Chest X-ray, AP view. Patient: 67 years old, sex F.
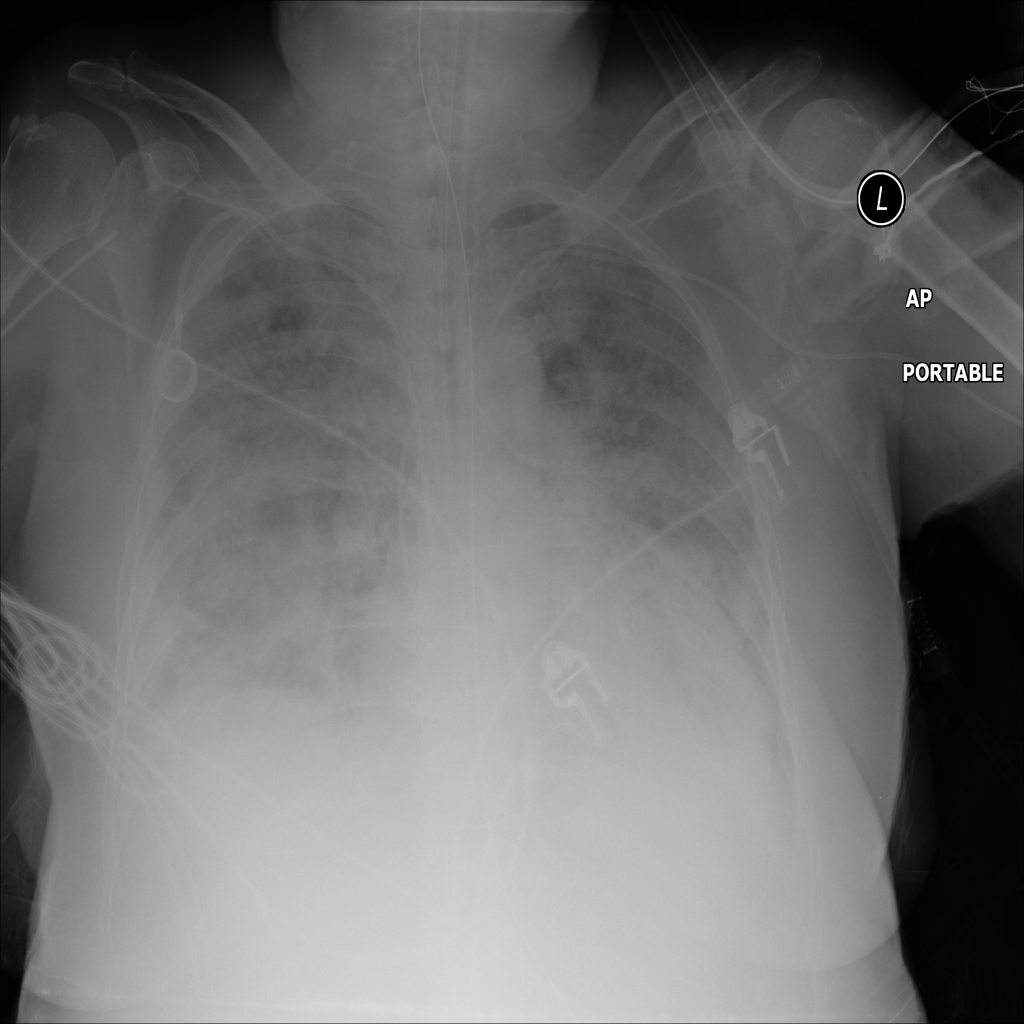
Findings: Consolidation, Effusion, Infiltration